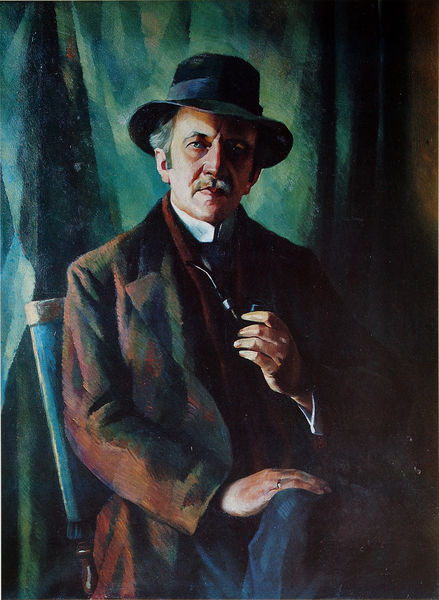
Titel: Bildnis Oberbaurat Beblo
Künstler: Adolf Erbslöh
Institution: Privatbesitz
Schlagwörter: blau, hand, mann, schatten, grün, kirchner, sitzen, braun, fenster, finger, grau, hell, hut, licht, mund, nase, ohr, schwarz, stuhl, türkis, weiss, blick, rot, schal, tuch, expressionismus, anzug, bart, hemd, hose, jacke, schnurrbart, wand, augen, kragen, bild, herr, hände, portrait, porträt, vorhang, öl, spiegelung, rauch, sonne, mantel, sitzend, stoff, rosa, ecke, lehne, hosen, farben, hutband, pfeife, ernst, aufrecht, stuhllehne, knie, schnauzbart, hutkrempe, ring, leuchten, griff, schimmer, drapiert, portät, raucher, aufgestützt, pfeiffe, oberlippenbart, lat, hutschnur, schaal, seitenlich